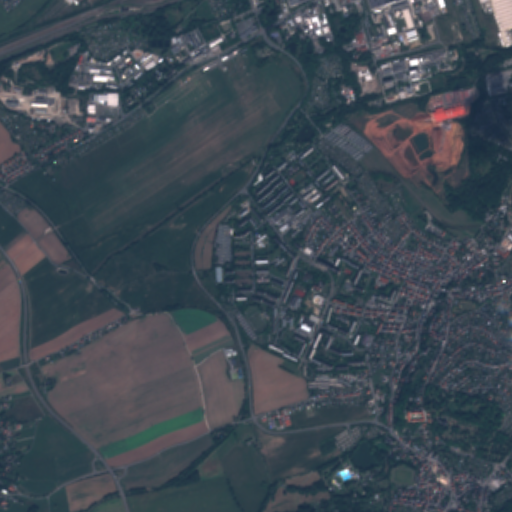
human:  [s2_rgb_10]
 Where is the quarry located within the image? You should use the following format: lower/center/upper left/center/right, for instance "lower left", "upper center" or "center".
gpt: The quarry is located in the upper right of the image.
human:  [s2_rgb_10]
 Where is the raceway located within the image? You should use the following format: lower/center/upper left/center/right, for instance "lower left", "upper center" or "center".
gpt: The raceway is located in the upper center of the image.
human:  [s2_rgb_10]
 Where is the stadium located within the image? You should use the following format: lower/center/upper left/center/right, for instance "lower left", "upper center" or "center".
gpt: The stadium is located in the upper center of the image.
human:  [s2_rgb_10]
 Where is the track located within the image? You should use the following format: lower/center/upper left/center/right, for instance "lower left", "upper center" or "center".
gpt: The track is located in the center of the image.
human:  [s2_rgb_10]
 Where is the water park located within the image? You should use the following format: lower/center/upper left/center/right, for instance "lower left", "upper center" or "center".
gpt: The water park is located in the lower right of the image.
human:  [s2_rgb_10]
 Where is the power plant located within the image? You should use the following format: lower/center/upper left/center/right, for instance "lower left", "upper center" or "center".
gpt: There is no power plant in the image.